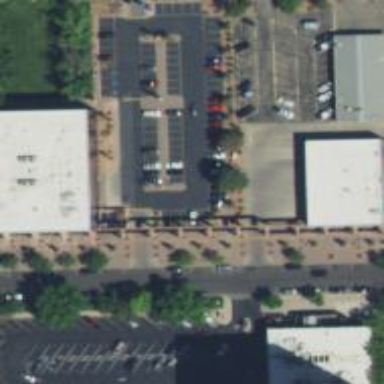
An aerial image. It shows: Parking space.